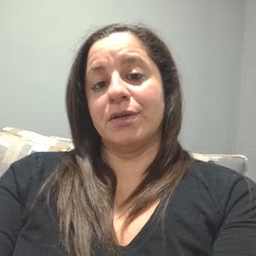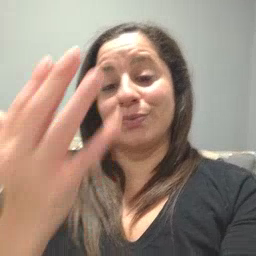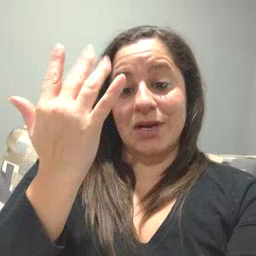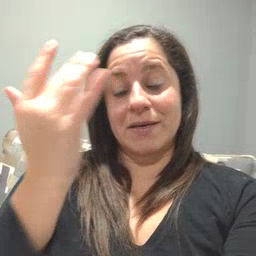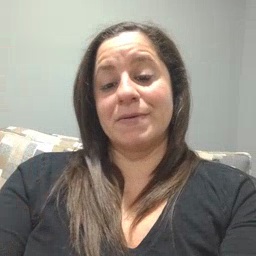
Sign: wait